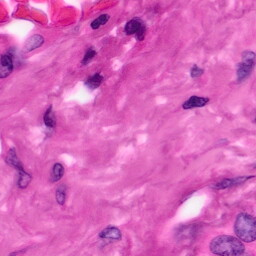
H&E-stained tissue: Pancreatic